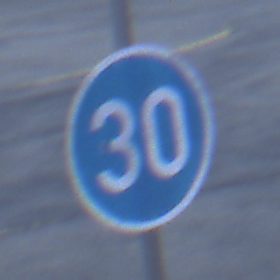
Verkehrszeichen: VorgeschriebeneMindestgeschwindigkeit
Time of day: SunriseSunset
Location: Outdoor (Suburban)
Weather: PartlyCloudy
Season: NotSpecified
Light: Natural